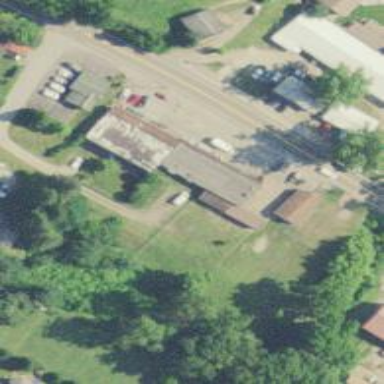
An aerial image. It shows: Convenience shop.